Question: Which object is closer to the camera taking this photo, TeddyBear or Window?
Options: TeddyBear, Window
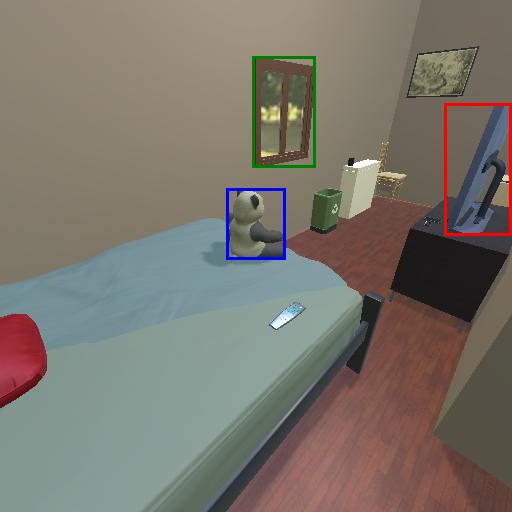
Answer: TeddyBear